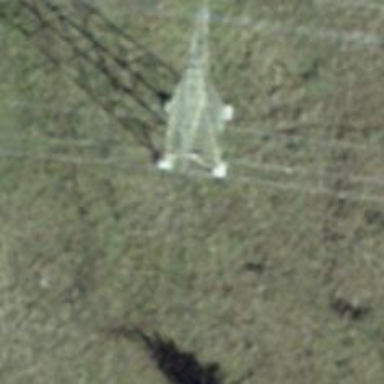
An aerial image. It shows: Lattice structure tower.